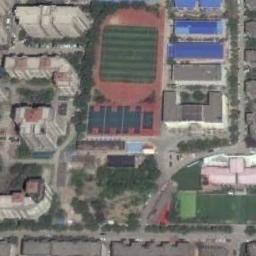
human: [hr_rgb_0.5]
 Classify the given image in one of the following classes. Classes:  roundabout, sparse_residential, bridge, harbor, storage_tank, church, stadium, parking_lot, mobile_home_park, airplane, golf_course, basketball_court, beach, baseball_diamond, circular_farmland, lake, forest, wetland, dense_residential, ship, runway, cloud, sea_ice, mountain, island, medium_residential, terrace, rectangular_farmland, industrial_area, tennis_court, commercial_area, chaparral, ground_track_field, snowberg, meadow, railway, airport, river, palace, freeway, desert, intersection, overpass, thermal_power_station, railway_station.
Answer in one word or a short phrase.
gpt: ground_track_field